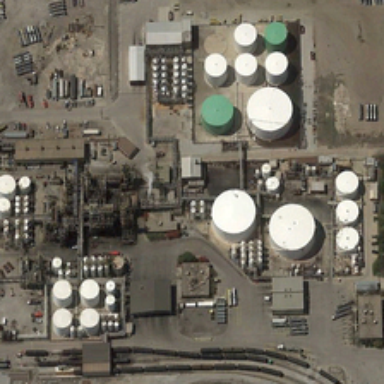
Many storage tanks are near many tubes and several buildings .